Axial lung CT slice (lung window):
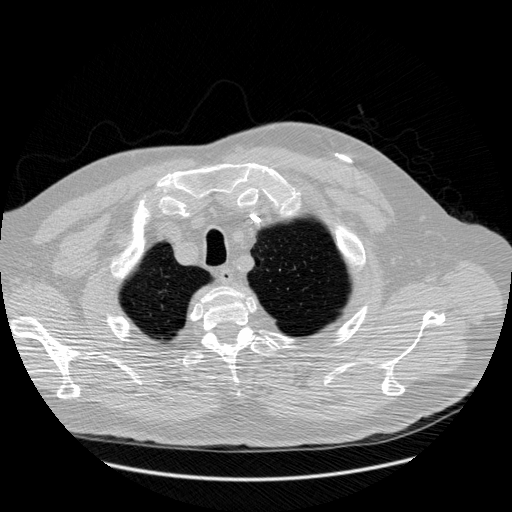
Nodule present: no